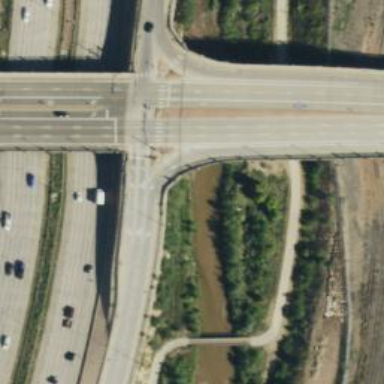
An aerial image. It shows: Secondary road on asphalt bridge.